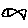
Label: fish